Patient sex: F
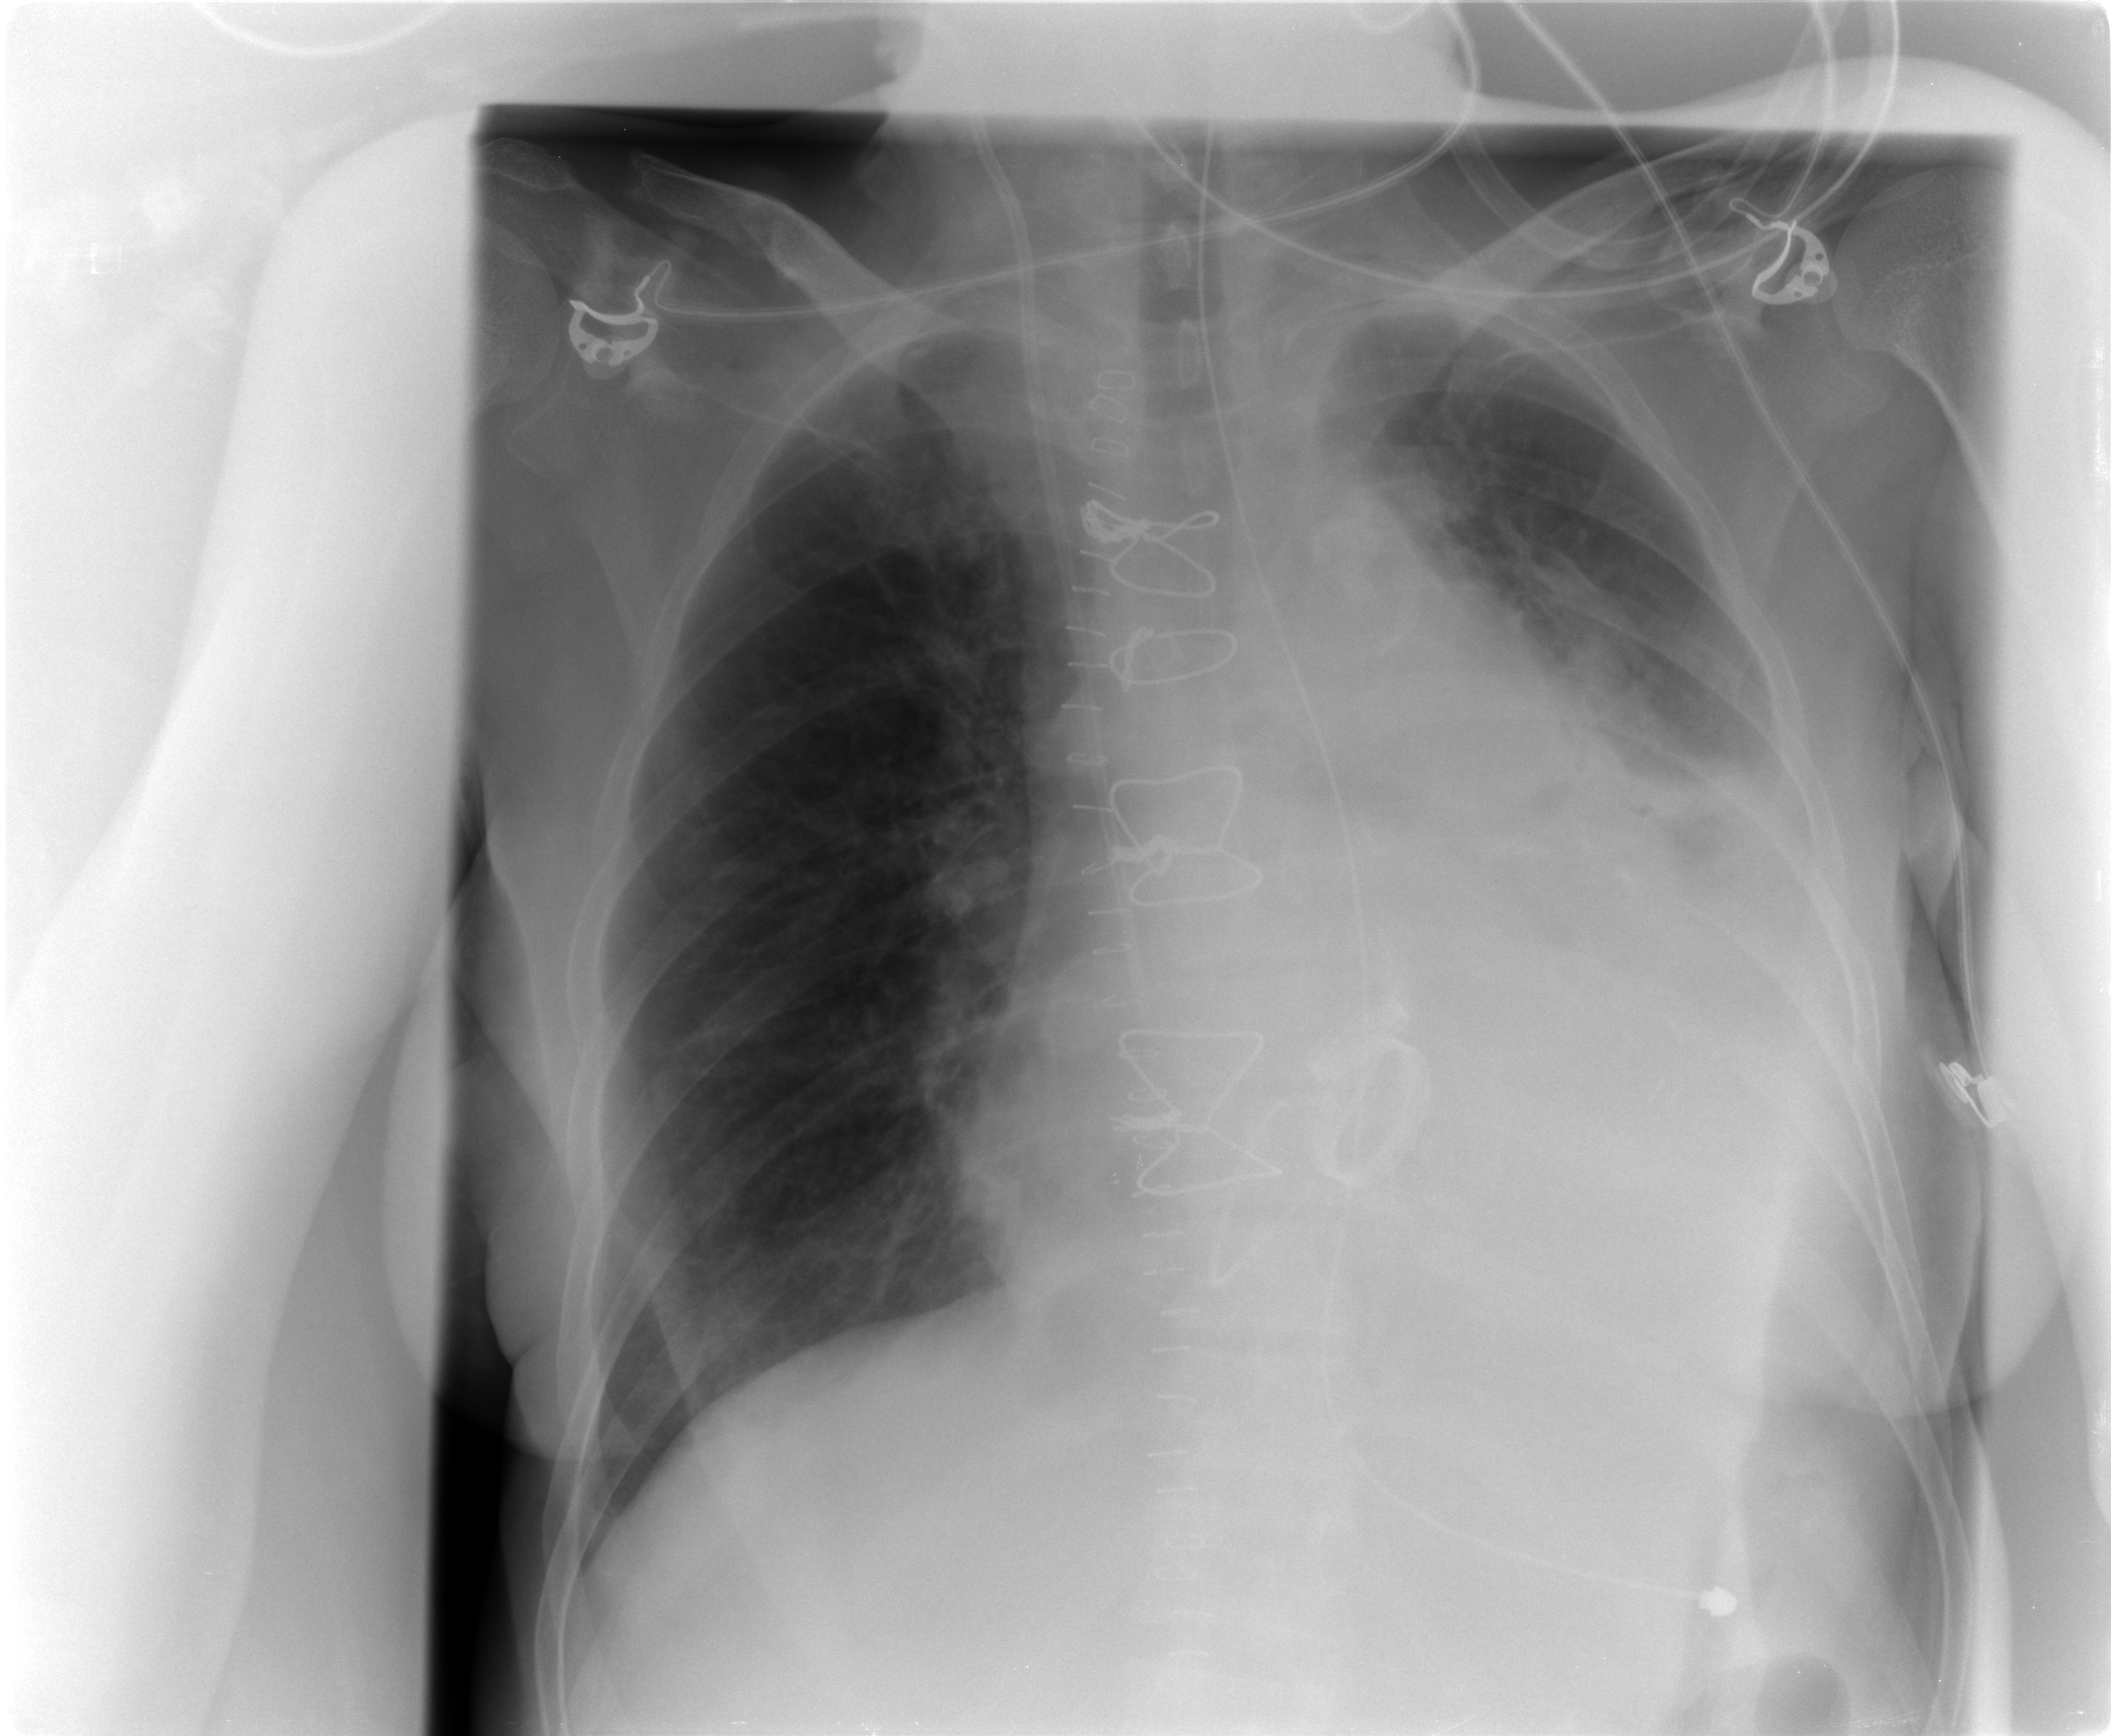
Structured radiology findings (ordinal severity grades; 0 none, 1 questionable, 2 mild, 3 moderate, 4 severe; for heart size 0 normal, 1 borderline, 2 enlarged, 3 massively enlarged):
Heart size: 2
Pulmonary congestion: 2
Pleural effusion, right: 0
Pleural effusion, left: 2
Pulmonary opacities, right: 0
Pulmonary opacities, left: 2
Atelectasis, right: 2
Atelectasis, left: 2